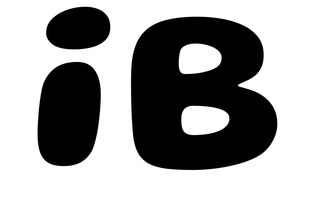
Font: Gluten_Bold